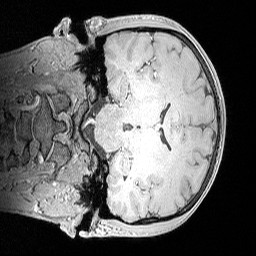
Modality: MP2RAGE
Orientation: coronal
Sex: male
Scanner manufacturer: siemens
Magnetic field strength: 3 T
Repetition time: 5 s
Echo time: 0.00292 s